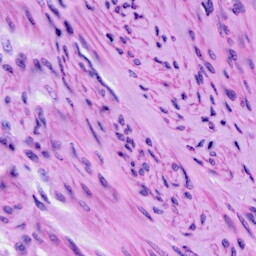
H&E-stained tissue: Cervix